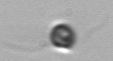
Label: flagellate